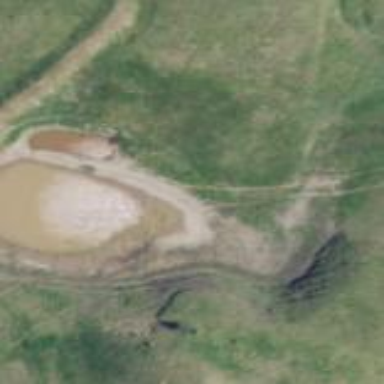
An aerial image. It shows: Reservoir.